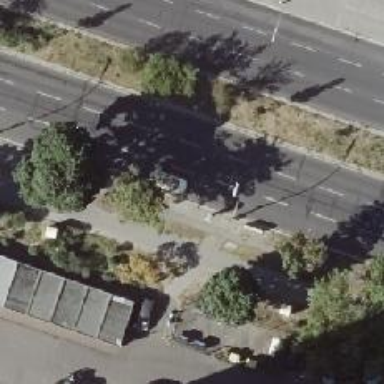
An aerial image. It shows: Taxi stand.